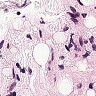
Metastatic tissue present: no